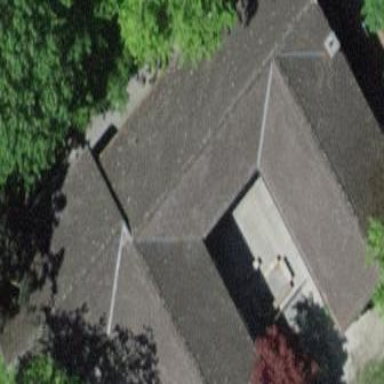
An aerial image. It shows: Kindergarten building.